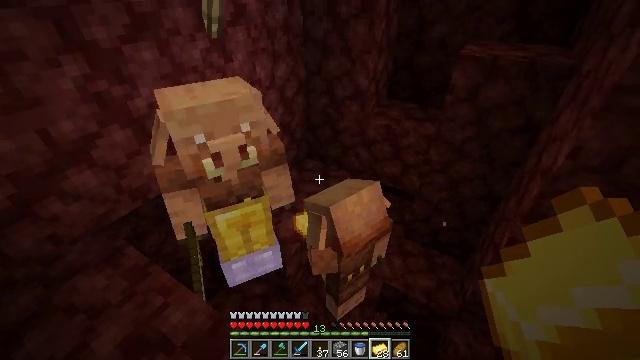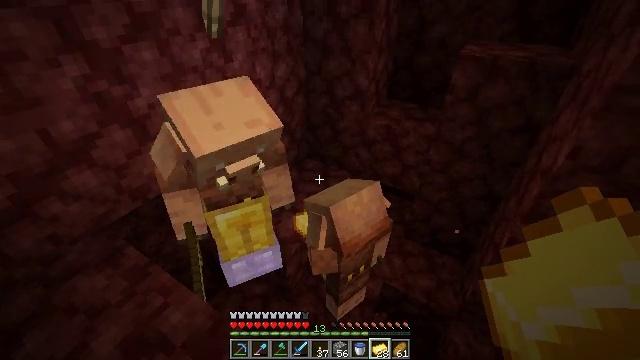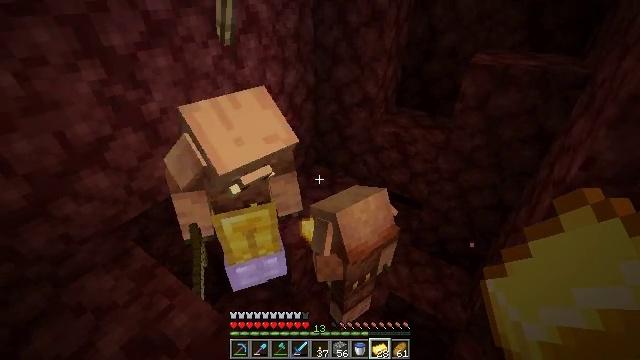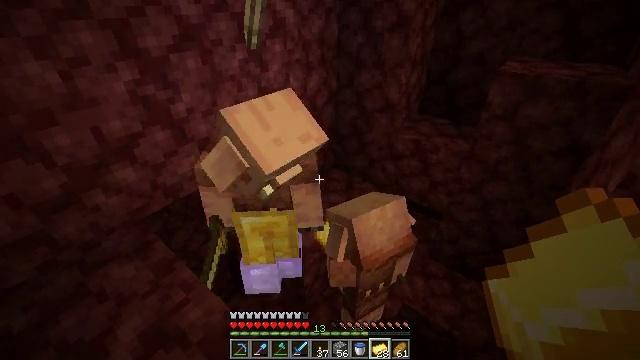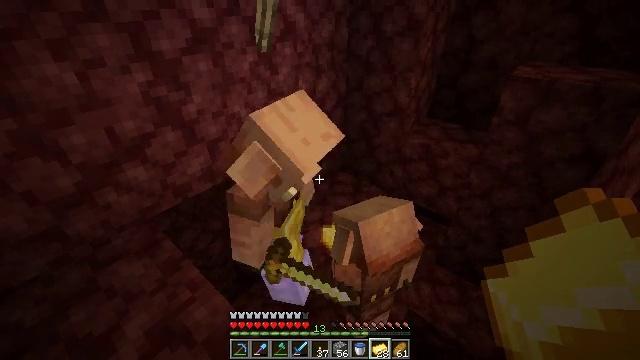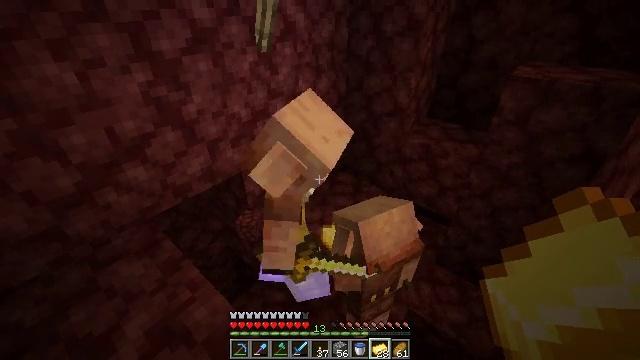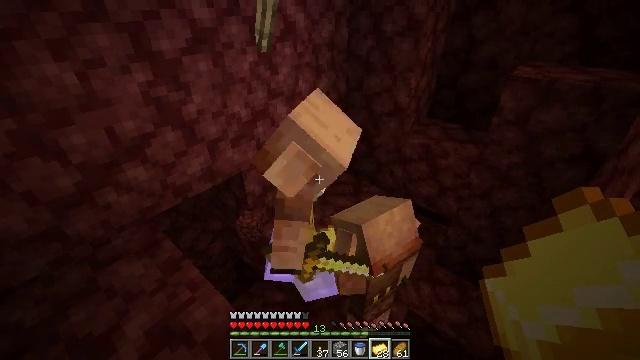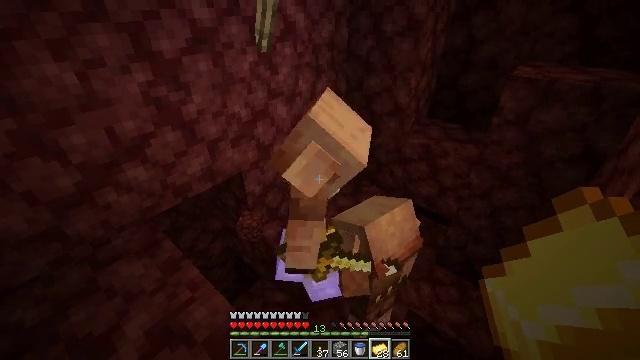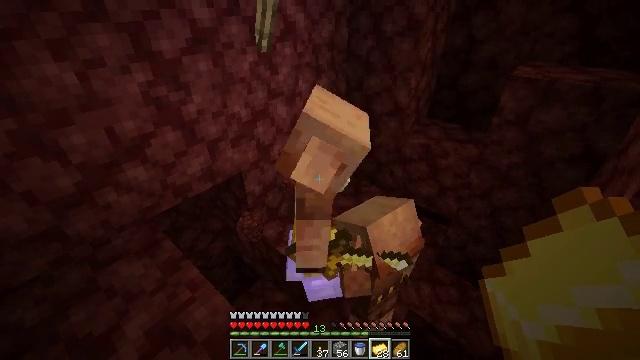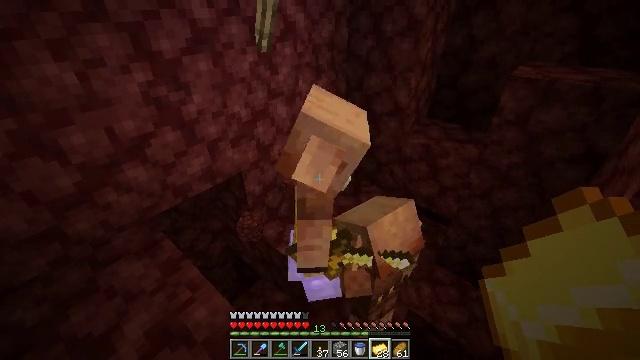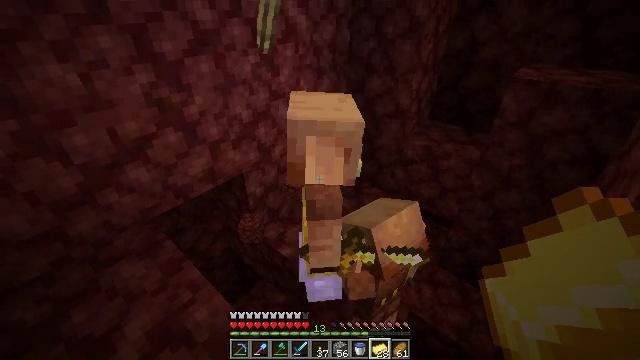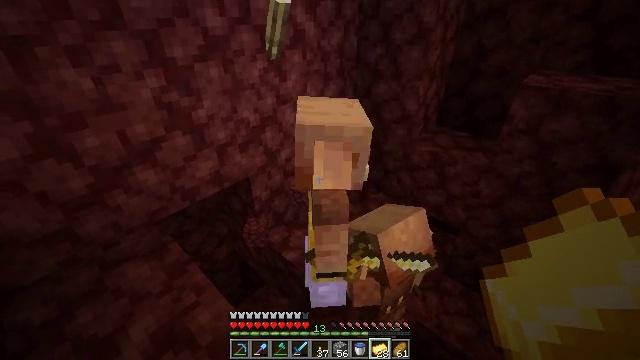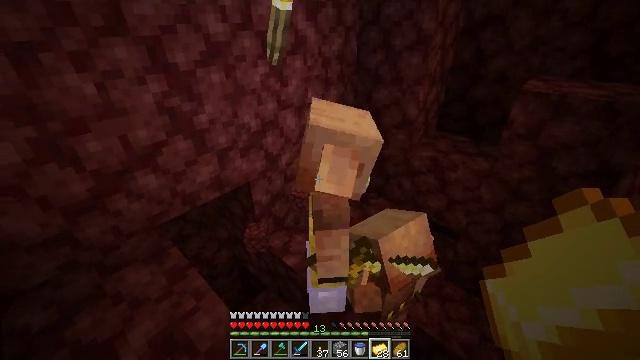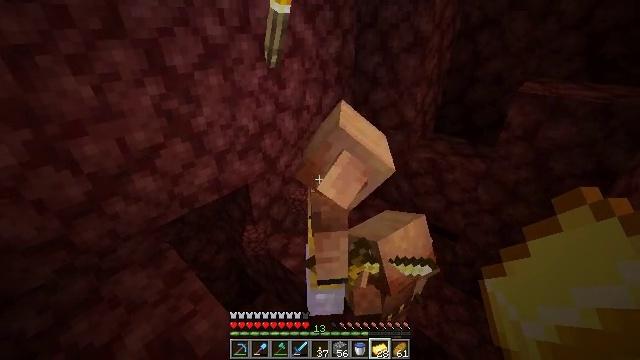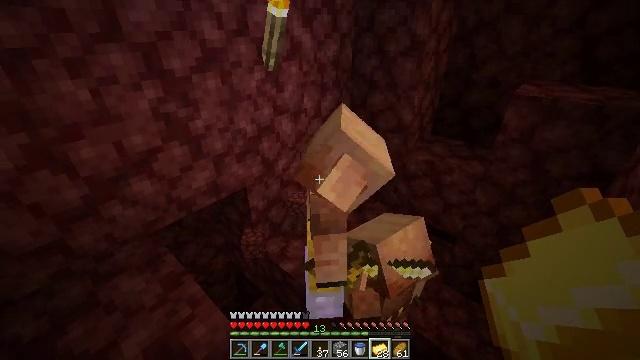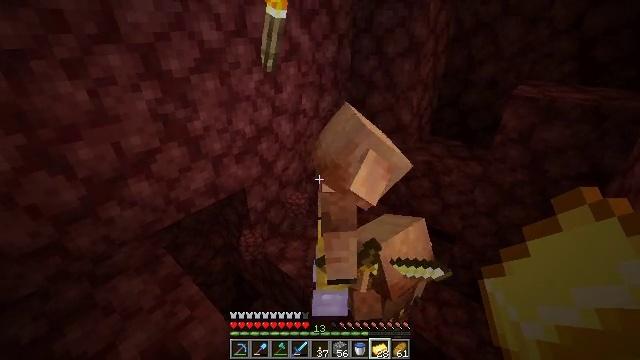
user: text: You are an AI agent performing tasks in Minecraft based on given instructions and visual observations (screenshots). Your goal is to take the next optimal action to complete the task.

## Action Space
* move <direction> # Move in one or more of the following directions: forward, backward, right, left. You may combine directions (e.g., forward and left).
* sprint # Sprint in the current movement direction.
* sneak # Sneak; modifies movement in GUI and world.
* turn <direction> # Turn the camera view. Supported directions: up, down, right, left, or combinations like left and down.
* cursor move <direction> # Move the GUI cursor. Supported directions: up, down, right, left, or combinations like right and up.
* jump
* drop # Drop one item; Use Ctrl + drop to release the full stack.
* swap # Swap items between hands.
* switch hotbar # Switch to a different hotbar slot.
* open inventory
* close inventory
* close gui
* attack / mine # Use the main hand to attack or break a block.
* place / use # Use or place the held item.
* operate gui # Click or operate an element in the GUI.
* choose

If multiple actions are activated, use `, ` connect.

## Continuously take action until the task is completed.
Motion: motion action
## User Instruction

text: Drop a gold ingot.
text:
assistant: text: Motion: no_op
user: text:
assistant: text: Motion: turn left and up
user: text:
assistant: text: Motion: turn left
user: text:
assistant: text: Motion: turn left
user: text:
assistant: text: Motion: no_op
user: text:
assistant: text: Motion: no_op
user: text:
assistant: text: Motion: no_op
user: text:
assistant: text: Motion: no_op
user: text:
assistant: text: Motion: no_op
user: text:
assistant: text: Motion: no_op
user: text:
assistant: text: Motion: turn left and up
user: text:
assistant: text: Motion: turn up
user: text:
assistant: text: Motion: no_op
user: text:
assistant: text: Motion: no_op
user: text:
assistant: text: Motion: no_op
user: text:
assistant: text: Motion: no_op
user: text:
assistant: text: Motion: no_op
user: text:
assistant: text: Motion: no_op
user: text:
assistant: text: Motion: no_op
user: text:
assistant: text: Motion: no_op
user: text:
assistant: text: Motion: turn right and up
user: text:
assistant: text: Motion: turn right and up
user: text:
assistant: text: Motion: turn right
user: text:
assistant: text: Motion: turn right
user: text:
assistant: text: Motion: no_op
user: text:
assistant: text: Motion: no_op
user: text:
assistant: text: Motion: no_op
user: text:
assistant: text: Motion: no_op
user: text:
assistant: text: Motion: no_op
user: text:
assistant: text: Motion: no_op